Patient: sex M, age 45
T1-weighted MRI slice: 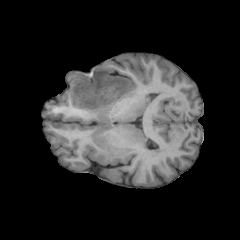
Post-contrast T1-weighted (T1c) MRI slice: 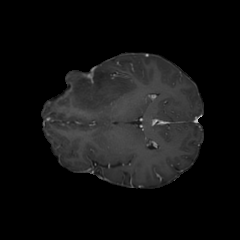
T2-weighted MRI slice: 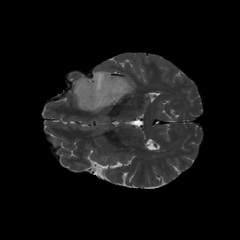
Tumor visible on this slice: yes
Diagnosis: Oligodendroglioma, IDH-mutant, 1p/19q-codeleted
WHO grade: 2